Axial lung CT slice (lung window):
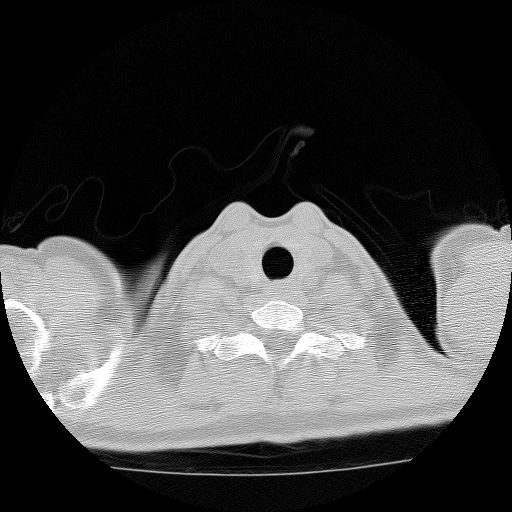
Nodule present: no